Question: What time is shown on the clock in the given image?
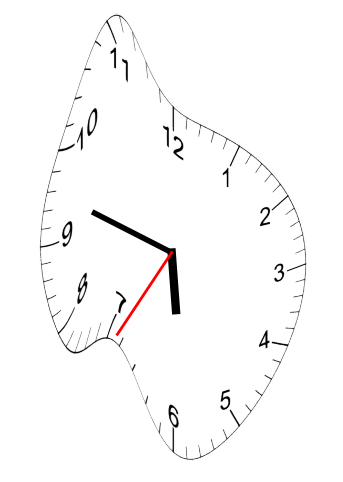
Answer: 05:47:35